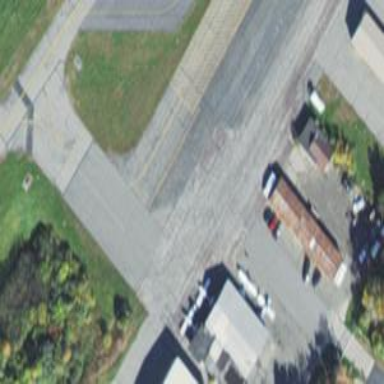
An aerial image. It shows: Image of taxiway at airport.